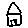
Label: house